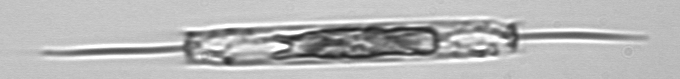
Label: Ditylum_brightwellii